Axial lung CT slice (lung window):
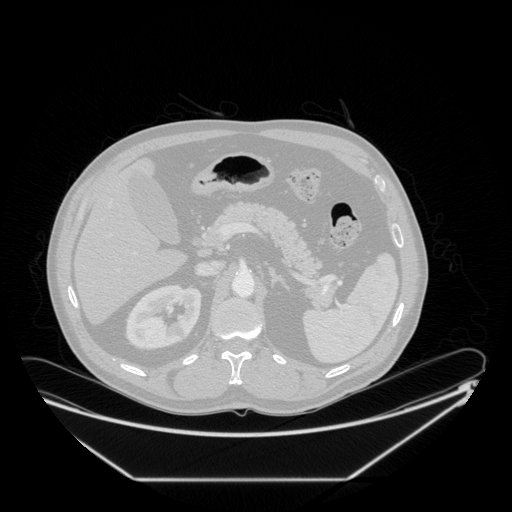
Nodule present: no